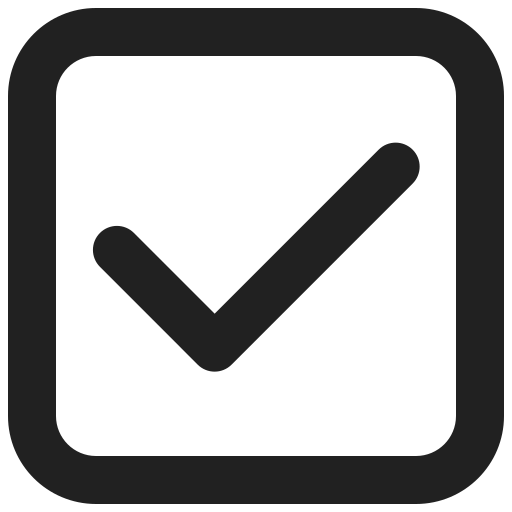
check mark button high contrast